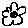
Label: flower